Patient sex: F
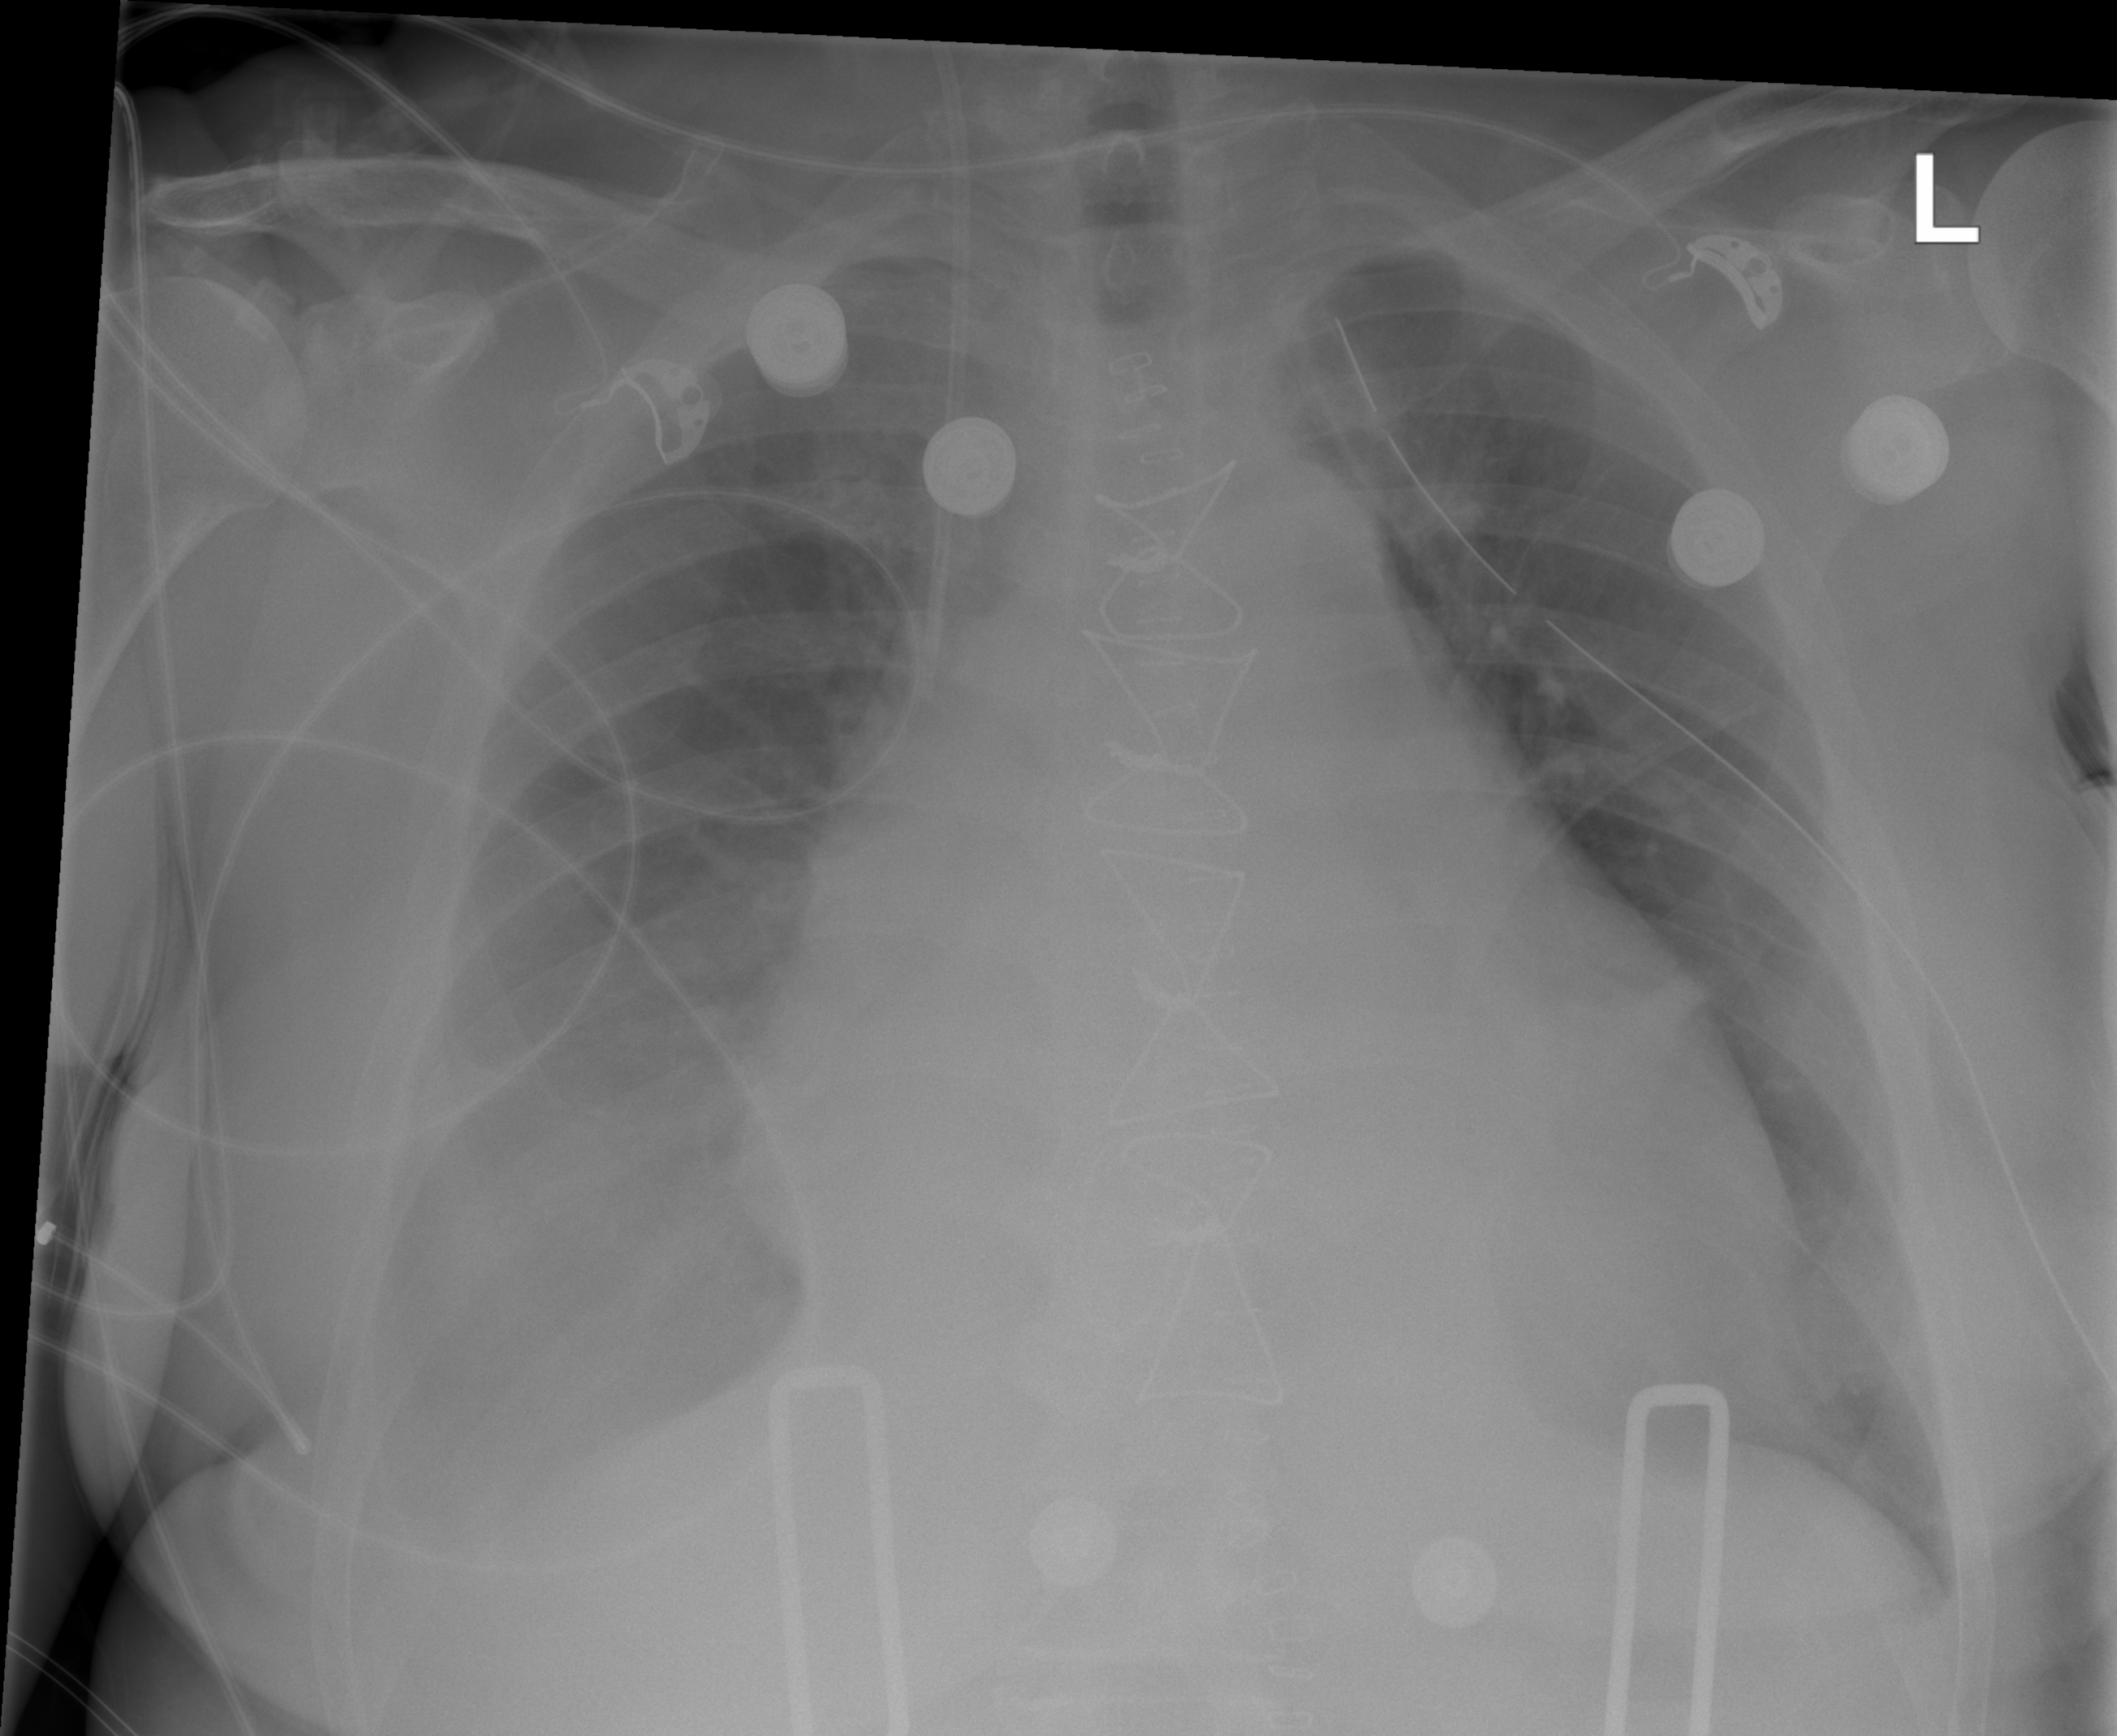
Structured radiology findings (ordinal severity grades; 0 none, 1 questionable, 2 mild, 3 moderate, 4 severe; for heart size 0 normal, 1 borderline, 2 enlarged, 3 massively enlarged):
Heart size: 2
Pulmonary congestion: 0
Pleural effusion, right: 2
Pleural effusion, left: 0
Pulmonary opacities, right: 0
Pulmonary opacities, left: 0
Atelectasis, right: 2
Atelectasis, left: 0